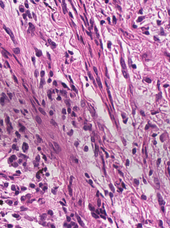
Tumor epithelial tissue: no
Tumor-associated stroma tissue: yes
Normal tissue: no